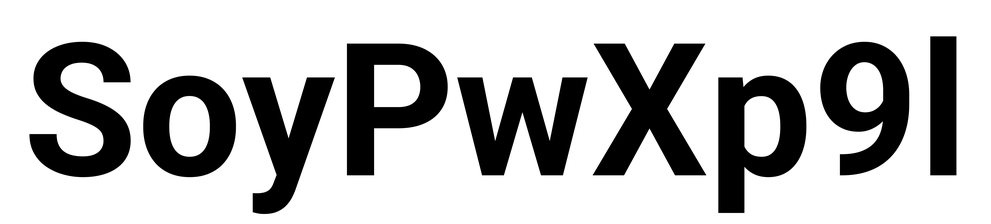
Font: Roboto_Bold